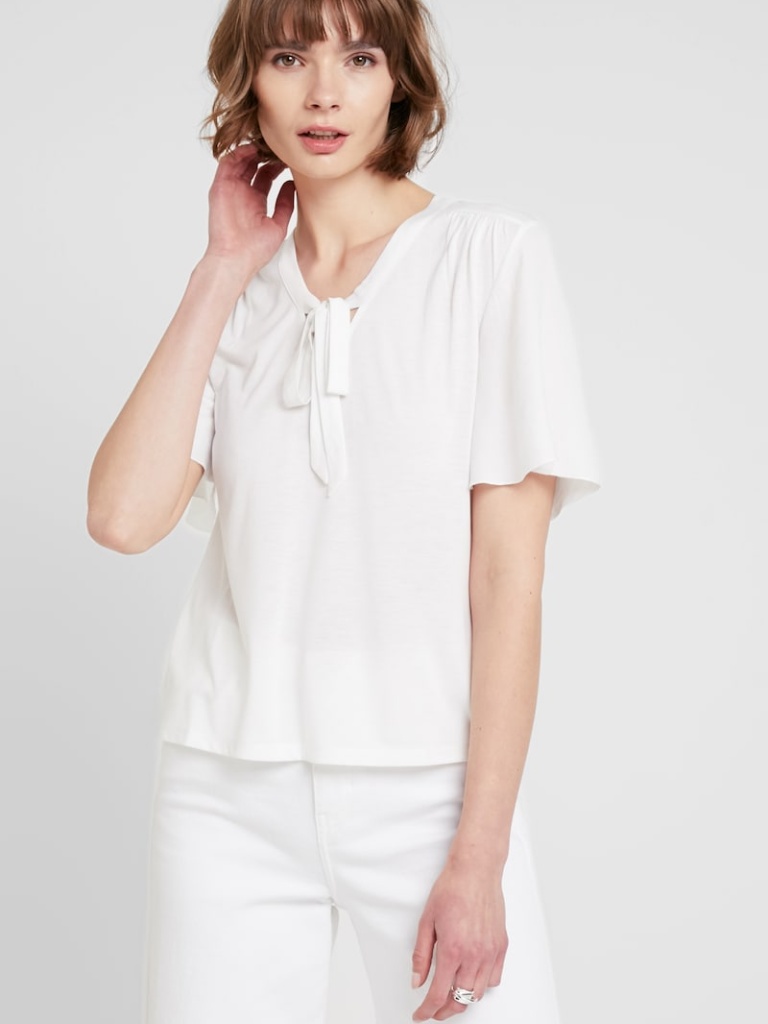
cotton relaxed short sleeve hip length Untucked v-neck blouse